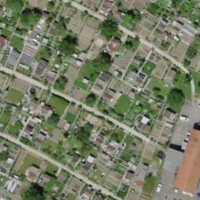
EUNIS habitat code: 53
Species observed at this site:
Ribes nigrum